Question: I have the following fields in my table:
Basically, each user has their own slides that they can create and these are just some settings within it. These are for the custom slides but each user will have 12 or so default slides that are pre-made.
My question is.. for the pre-made slides that all users get, I don't need to define all of those fields. It will already have a background and icon and all of that, that cannot be changed. However it needs to be on this table because the user can still change the sort order and the time.
So... I define the background and icon for each pre-made slide, but in the future if I did want to change the background of the universal "Dashboard" page then there is no easy way to make the change, since it is already in the database for that background_id.
Sorry if that was really confusing. Does anyone have any suggestions on how to approach this? I hope I have the right idea here.
---
So this table is good for the custom slides but I need to fit the universal pages that all users get in here so they can define some important variables like how long the slide will show for and the order. Is there an easier way to do this?
I need to have the ability to add more than 1 of the same slide in the sort order. So if someone wants slide 1 to show up again and just change the sort order and display time. So they can have many different "instances" of each slide.
Can I take out the slide_id PRIMARY key without it messing anything up? It says it is Unique right now which I think is making this mess up if I try to add another of the same slide.
Thanks!

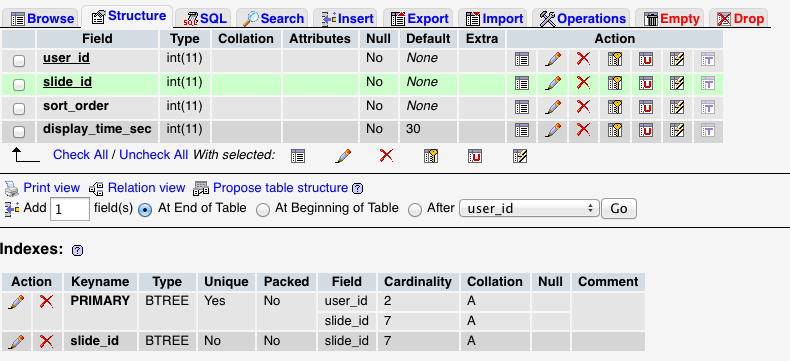
Answer: This is similar to the answer given by @Freeman Latif. Showing the table definitions may make it more clear where the sort and display attributes belong: these attributes belong in the table that associates users to their slide choices.
I'm making some guesses about how you flexible you want these attributes to be. So my apologies if you have different intentions for the attributes than my design supports.
For instance, I'm adding a Templates table so that you can define a default icon & background and then apply that design as a default to the slides. Then if you ever change the default background, you only need to change it in one row in the Templates table instead of many rows in the Slides table. That's part of the benefit of normalization: a fact like the background is only recorded in just one place, so you don't accidentally change it on some rows and not other rows.
'''
CREATE TABLE Templates (
template_id INT PRIMARY KEY,
icon_id INT,
background_id INT
);
CREATE TABLE Slides (
slide_id INT PRIMARY KEY,
template_id INT,
page_name VARCHAR(20),
FOREIGN KEY (template_id) REFERENCES SlideTemplates(template_id)
);
CREATE TABLE SlideCustom (
slide_id INT PRIMARY KEY,
icon_id INT,
background_id INT,
FOREIGN KEY (slide_id) REFERENCES Slides(slide_id)
);
'''
Note that slide_id is both a foreign key referencing Slides, and also the primary key of SlideCustom. So it has a 1:1 relationship to that table.
A given user's slide choices include the choice of slide, whether it is a default slide or a custom slide, and the user's choice for sort order and display time. Therefore multiple users can choose a given slide, but each user can have a different choice for sort and display of that slide.
'''
CREATE TABLE UserSlides (
user_id INT NOT NULL,
slide_id INT NOT NULL,
sort_order INT NOT NULL,
display_tenths_sec INT NOT NULL DEFAULT 10,
PRIMARY KEY (user_id, slide_id),
FOREIGN KEY (user_id) REFERENCES Users(user_id),
FOREIGN KEY (slide_id) REFERENCES Slides(slide_id)
);
'''
Now you can get every slide for a user and the slide's icon and background, whether it's default or custom:
'''
SELECT u.user_id, u.display_tenth_sec,
COALESCE(c.icon_id, t.icon_id) AS icon_id,
COALESCE(c.background_id, t.background_id) AS background_id,
FROM UserSlides u
JOIN Slides s USING (slide_id)
LEFT OUTER JOIN SlideCustom c USING (slide_id)
LEFT OUTER JOIN Templates t USING (template_id)
WHERE u.user_id = 20860
ORDER BY u.sort_order;
'''
---
Re your comment and additional requirement that a user can use a given slide more than once:
Certainly the sort order is unique for a given user. So you can make (user_id, sort_order) be the primary key, and slide_id is just another non-unique attribute:
'''
CREATE TABLE UserSlides (
user_id INT NOT NULL,
slide_id INT NOT NULL,
sort_order INT NOT NULL,
display_tenths_sec INT NOT NULL DEFAULT 10,
PRIMARY KEY (user_id, sort_order),
FOREIGN KEY (user_id) REFERENCES Users(user_id),
FOREIGN KEY (slide_id) REFERENCES Slides(slide_id)
);
'''